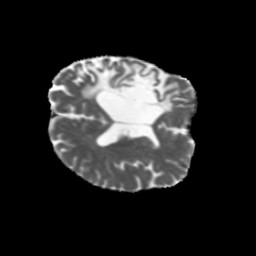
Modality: MD
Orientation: axial
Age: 57
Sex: male
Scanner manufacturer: siemens
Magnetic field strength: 3 T
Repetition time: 5.47 s
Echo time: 0.0854 s